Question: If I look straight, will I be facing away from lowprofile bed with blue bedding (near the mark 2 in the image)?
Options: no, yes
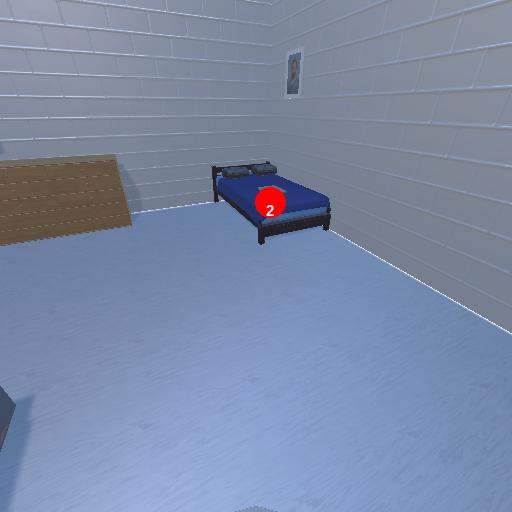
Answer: no